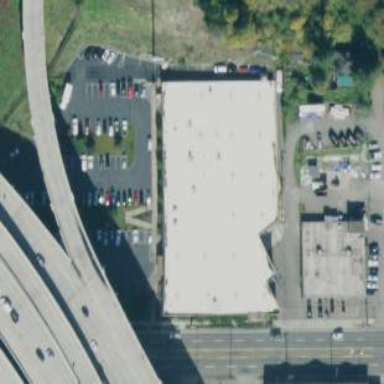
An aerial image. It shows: Hardware shop located within building.